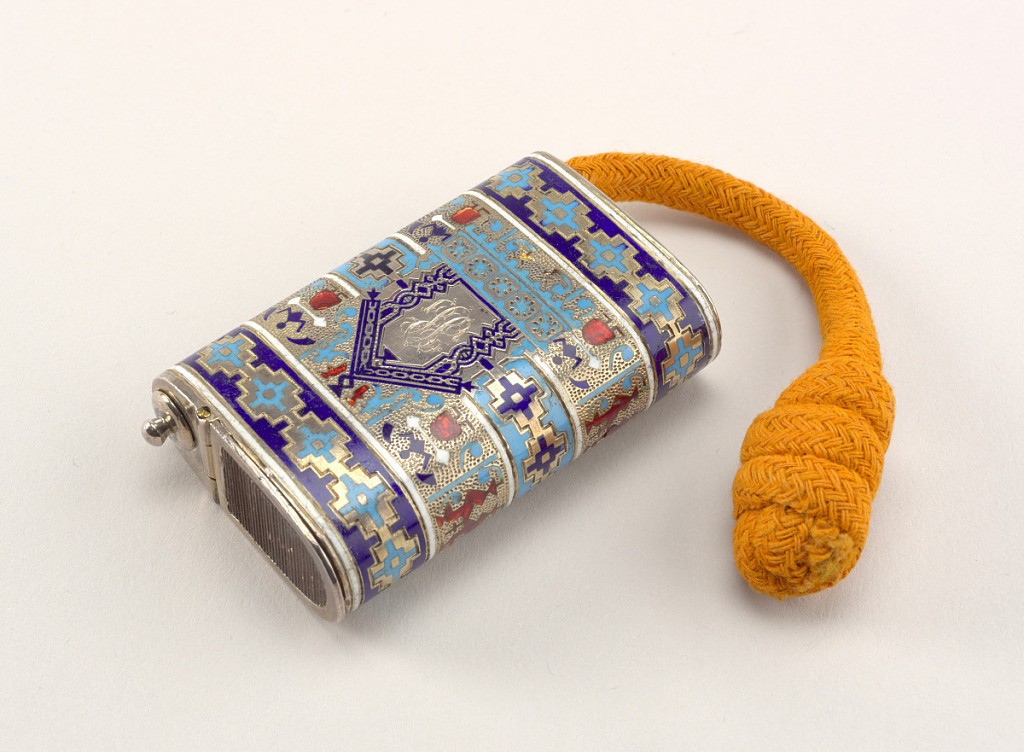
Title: Matchsafe
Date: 1882–96
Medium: Champlevé enameled silver, fiber
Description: Rectangular, with rounded sides; polychrome enameled decoration of abstracted figures and geometric patterns; in the center a plain, A-framed reserve with engraved initials; a gold colored tinder cord with knot at end is housed in side compartment, attached by hook and chain that may be pulled from knob at top. Flat lid hinged on top. Striker on bottom.